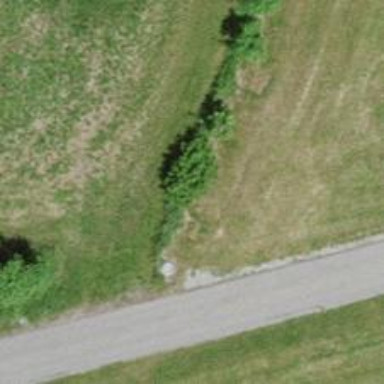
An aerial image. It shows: Hedge barrier.